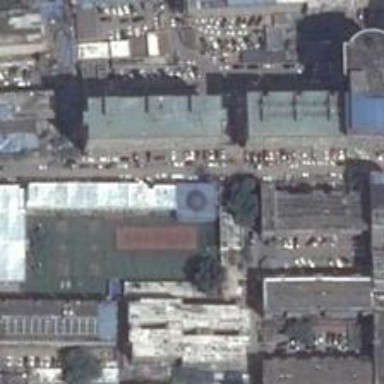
The field is semi-surrounded by l-shaped building .